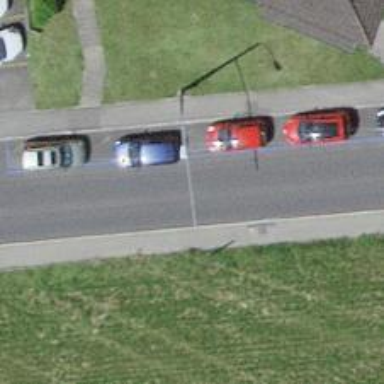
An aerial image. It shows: Trolleybus stop position for public transport.